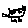
Label: cat